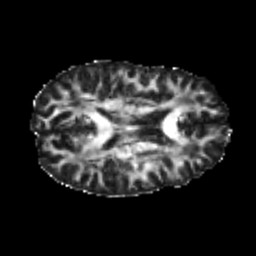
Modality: FA
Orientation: axial
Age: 22
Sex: male
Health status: healthy
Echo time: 0.074 s